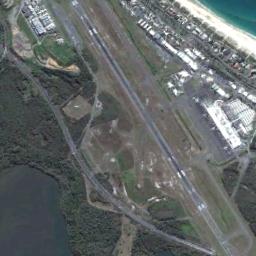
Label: airport